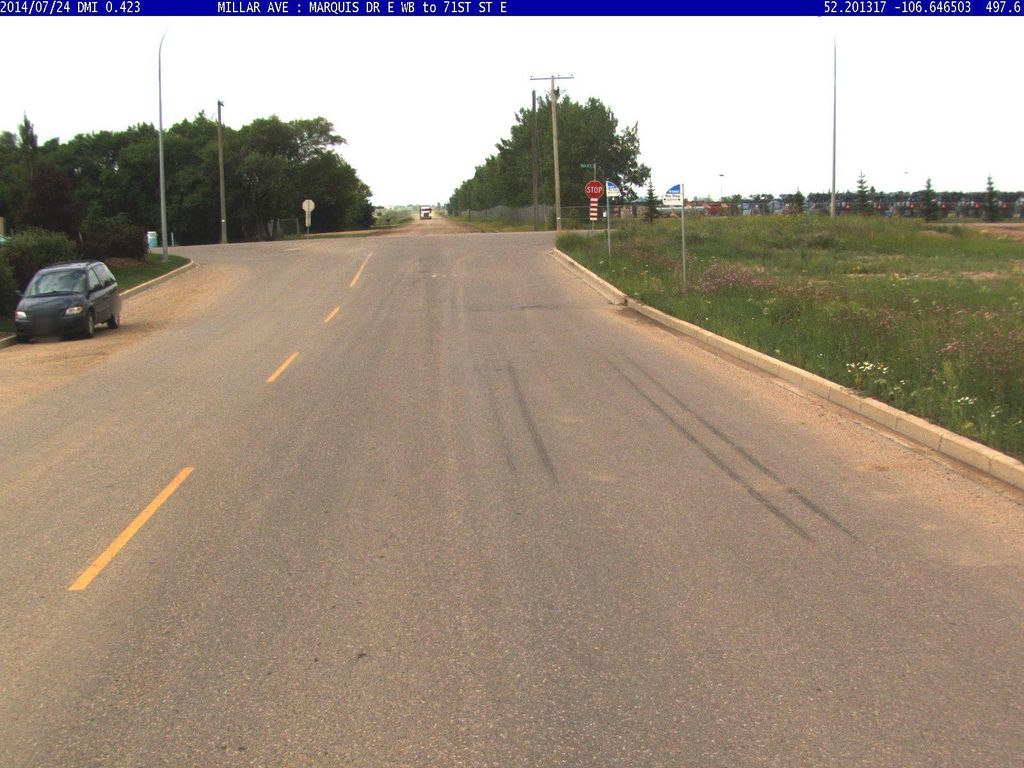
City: saskatoon